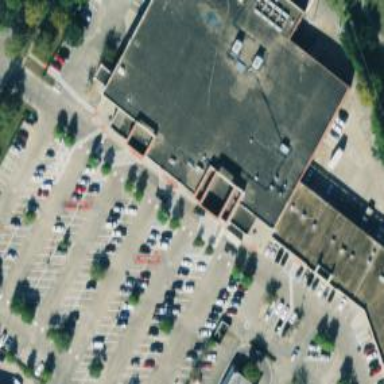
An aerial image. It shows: Parking space.